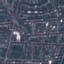
Land use / land cover: Residential